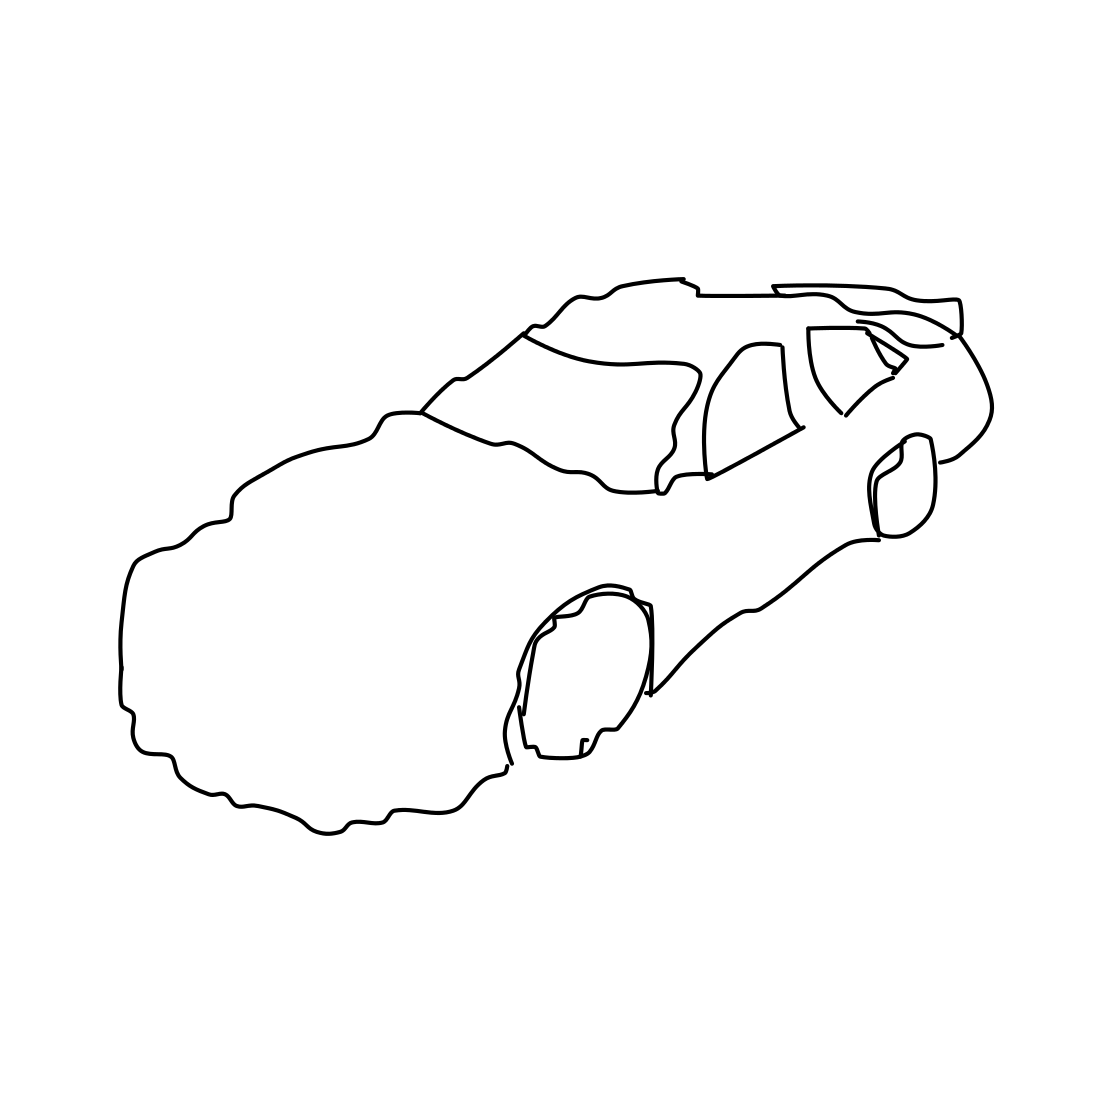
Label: race car